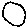
Label: circle